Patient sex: F
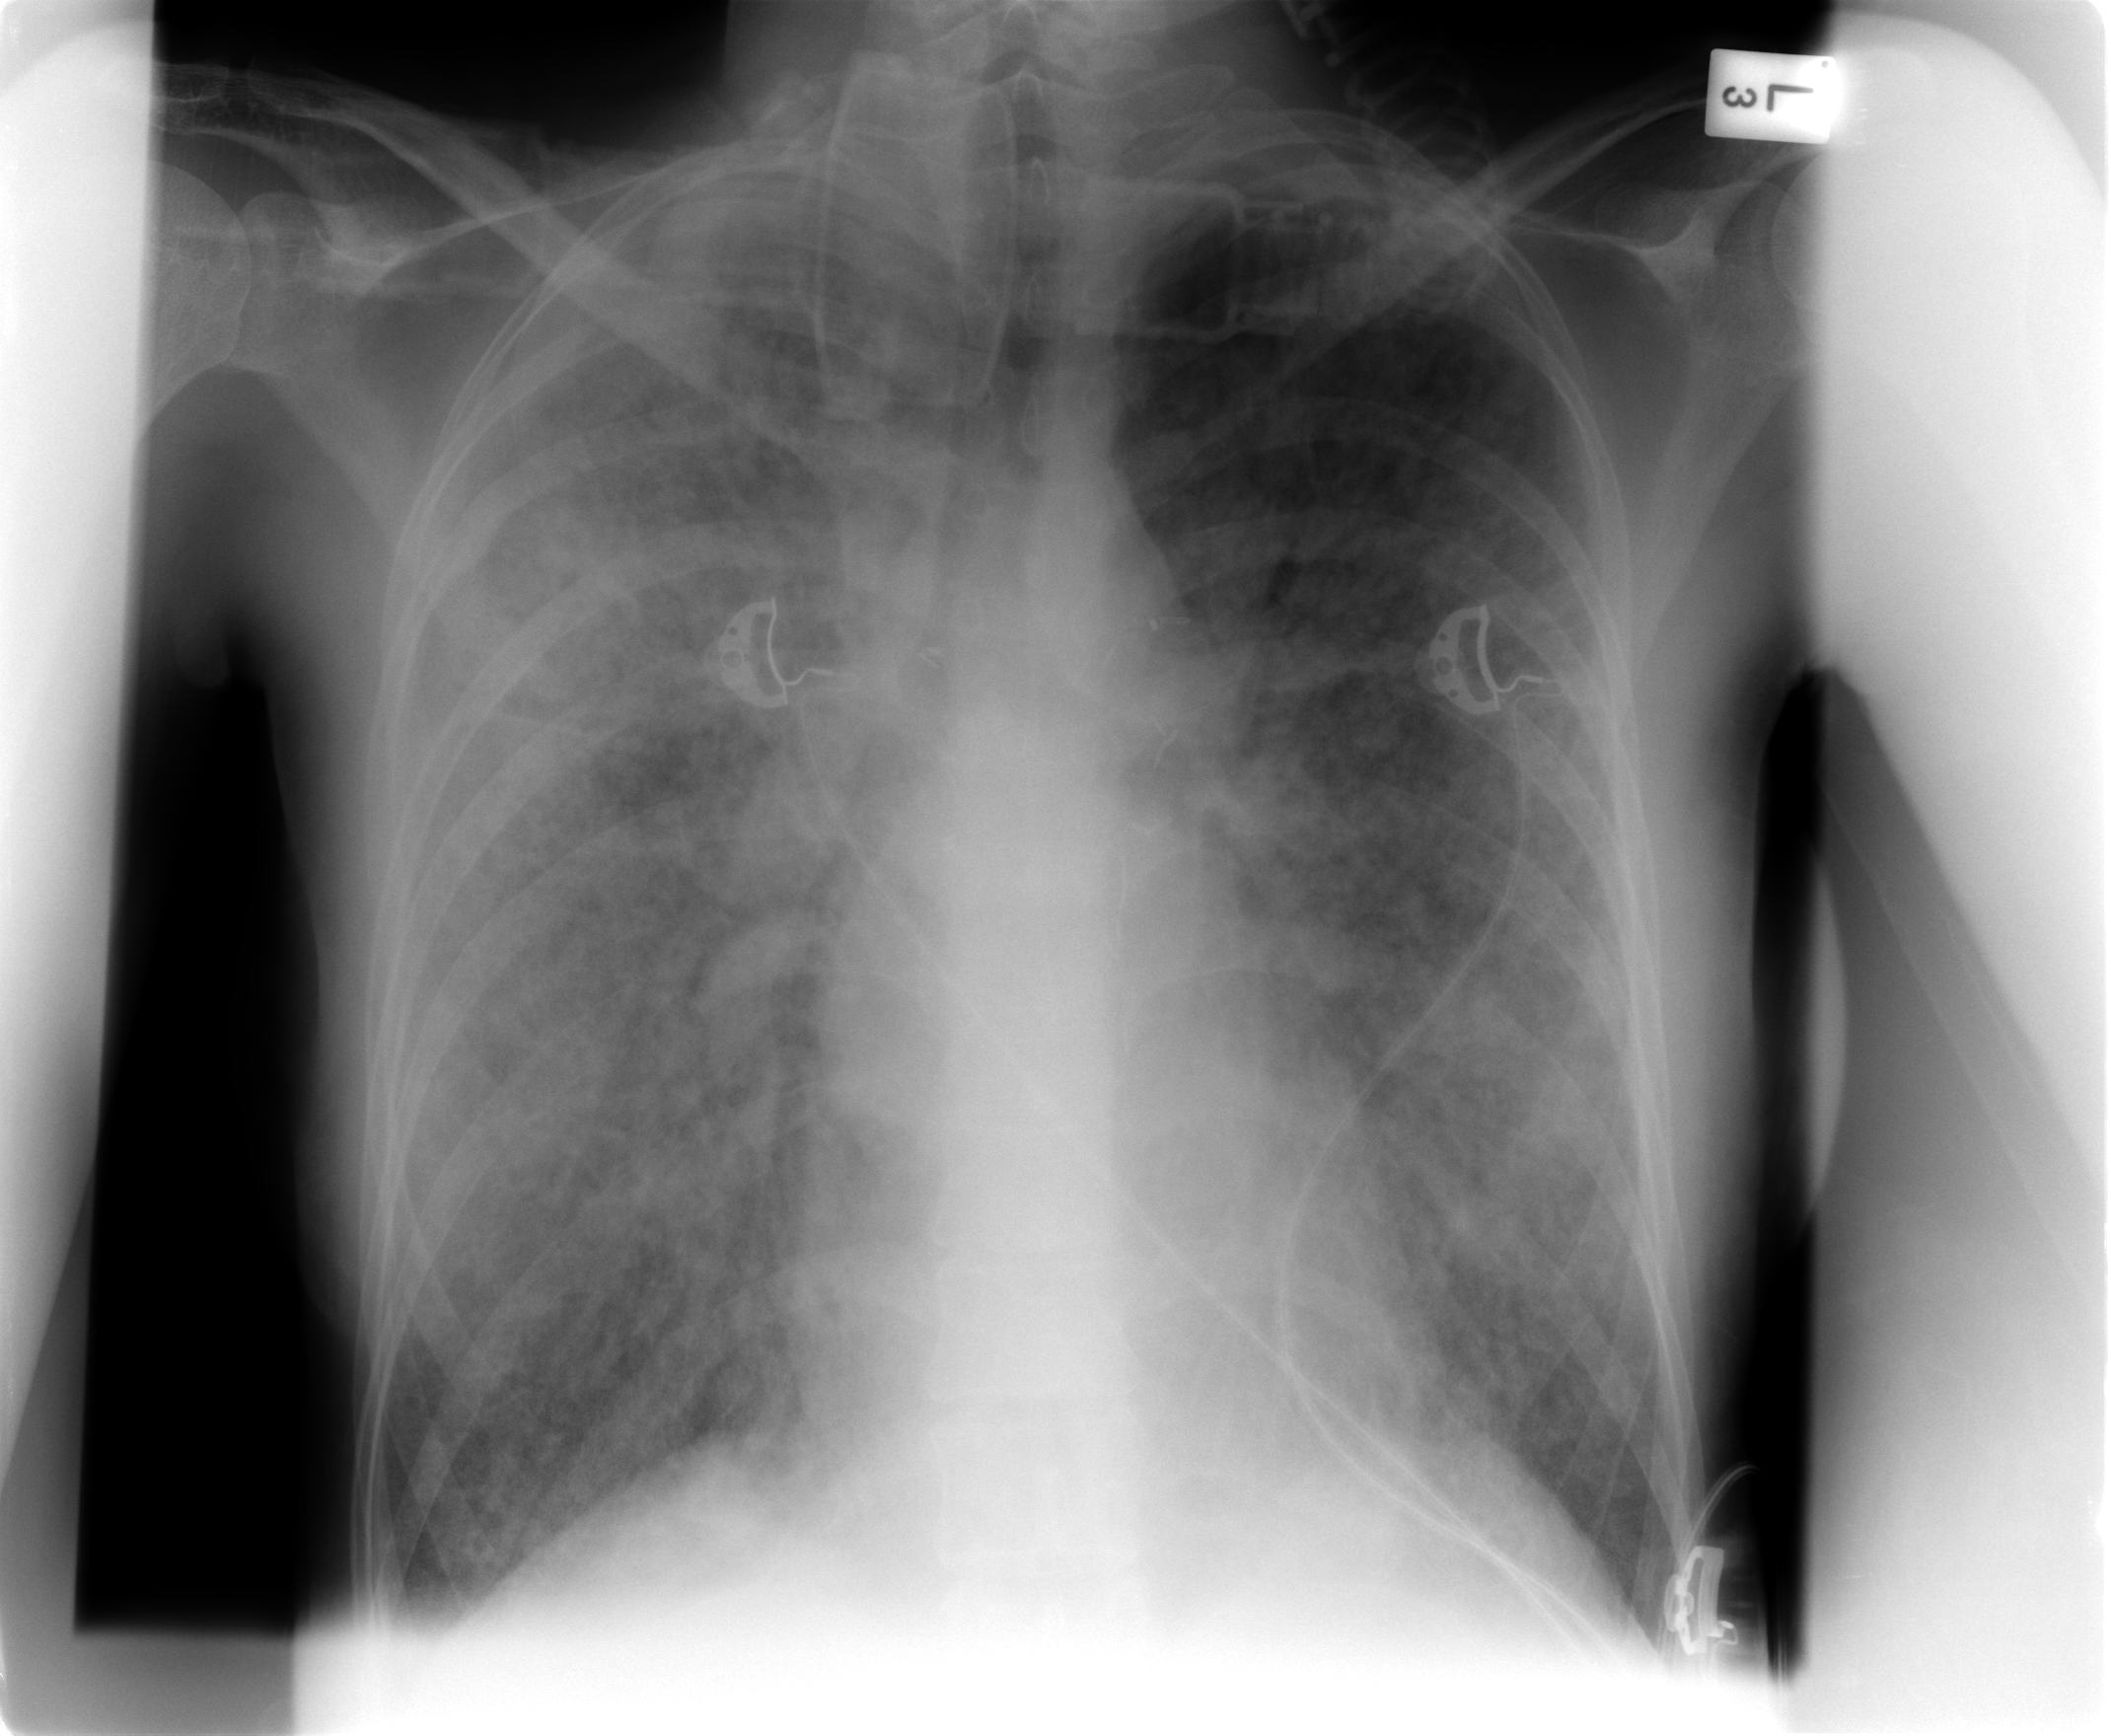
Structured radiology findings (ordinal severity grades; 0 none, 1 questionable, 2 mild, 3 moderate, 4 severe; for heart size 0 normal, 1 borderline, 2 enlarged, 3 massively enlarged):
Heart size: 0
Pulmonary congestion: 2
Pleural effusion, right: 0
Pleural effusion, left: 0
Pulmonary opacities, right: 4
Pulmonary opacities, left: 4
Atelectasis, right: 3
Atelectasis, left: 3